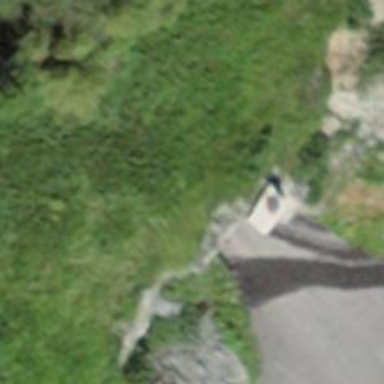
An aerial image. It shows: Tunnel under the road used for service purposes.